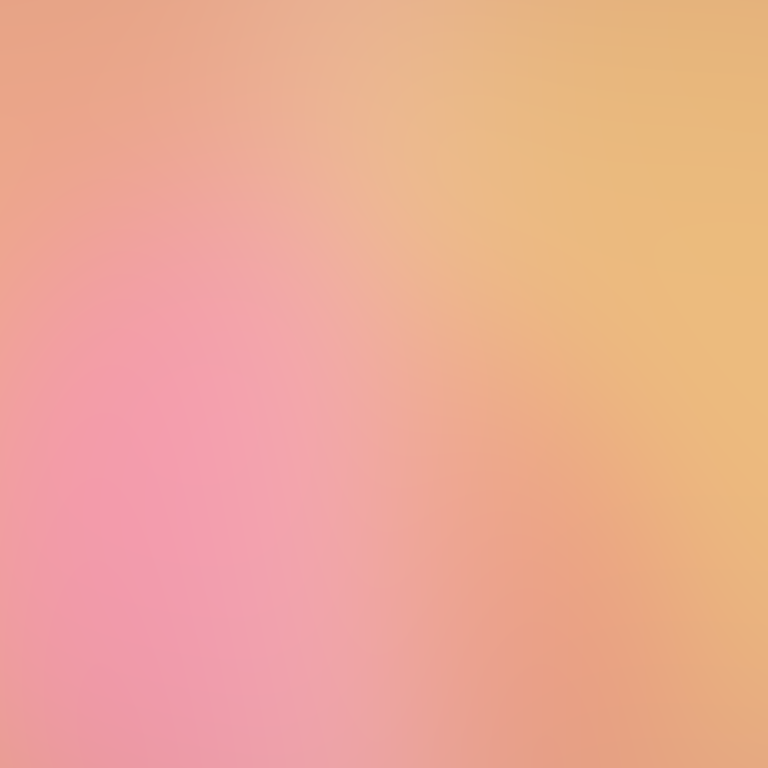
Abstract light effect, smooth gradient from soft pink to warm peach, serene atmosphere, diffuse glow, no room, no furniture, no objects.